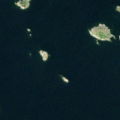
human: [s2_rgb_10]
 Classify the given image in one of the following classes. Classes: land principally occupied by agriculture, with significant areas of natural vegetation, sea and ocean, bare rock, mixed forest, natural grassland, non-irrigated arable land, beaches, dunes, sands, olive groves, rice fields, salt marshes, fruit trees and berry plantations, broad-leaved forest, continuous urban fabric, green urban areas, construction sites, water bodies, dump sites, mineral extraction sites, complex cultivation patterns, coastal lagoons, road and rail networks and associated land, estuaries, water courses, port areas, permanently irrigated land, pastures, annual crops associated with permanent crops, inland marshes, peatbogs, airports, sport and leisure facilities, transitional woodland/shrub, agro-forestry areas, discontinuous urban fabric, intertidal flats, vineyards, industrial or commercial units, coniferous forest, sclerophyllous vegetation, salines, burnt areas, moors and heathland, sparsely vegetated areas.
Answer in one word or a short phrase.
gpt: sea and ocean